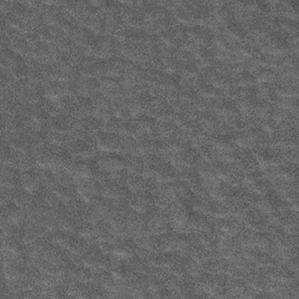
Label: frost